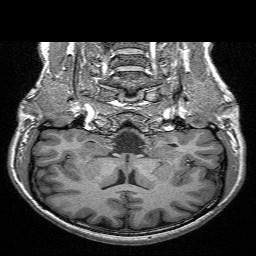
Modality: T1w
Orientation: sagittal
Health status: ill
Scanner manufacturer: siemens
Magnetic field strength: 3 T
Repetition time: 2.3 s
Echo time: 0.00298 s